Here is a 2-D grayscale rendering of raw rotating-machine vibration samples (signal-to-image). Based on the visible evidence, which rotor condition applies: normal, misalignment, unbalance, looseness?
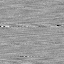
Answer: misalignment